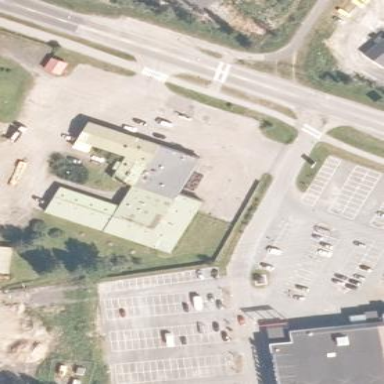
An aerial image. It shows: Motel building.